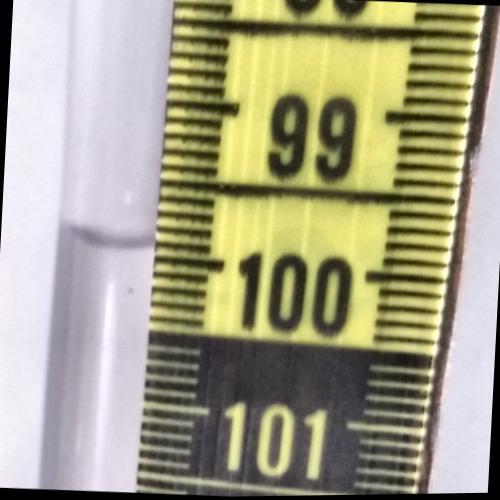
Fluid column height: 99.9 cm